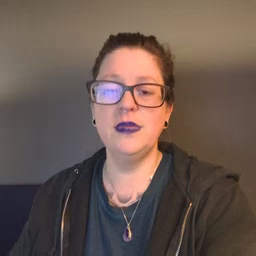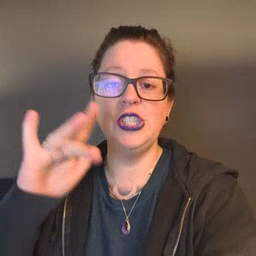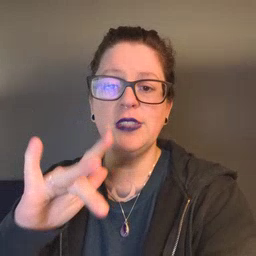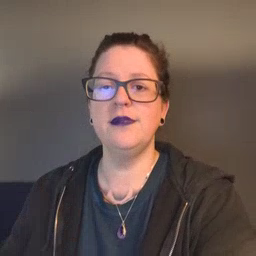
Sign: touch